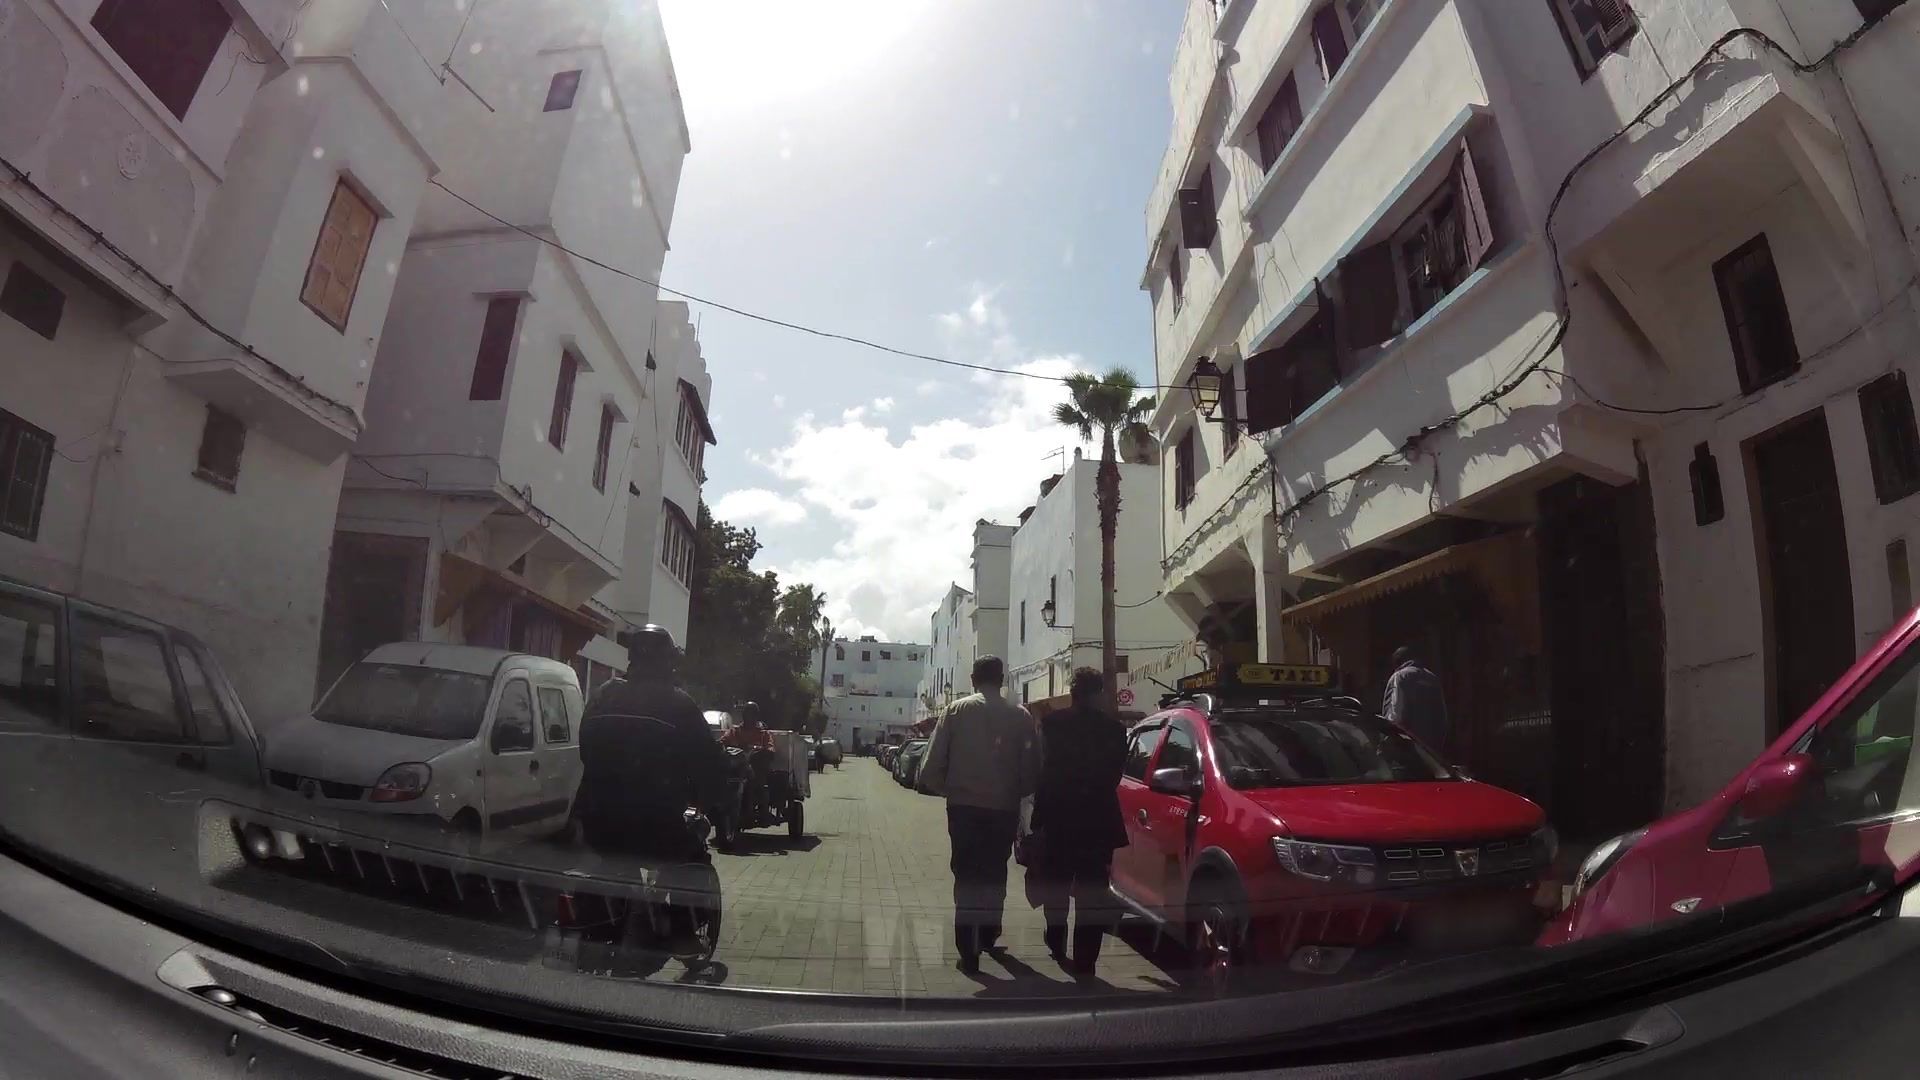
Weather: clear
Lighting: day
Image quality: good
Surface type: driving surface
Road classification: residential
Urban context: urban centre
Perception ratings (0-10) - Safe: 4.05, Lively: 9.13, Beautiful: 2.08, Boring: 4.13, Depressing: 5.01, Wealthy: 5.65